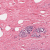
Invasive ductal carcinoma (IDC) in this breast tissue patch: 0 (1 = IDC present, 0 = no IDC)